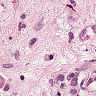
Metastatic tissue present: yes